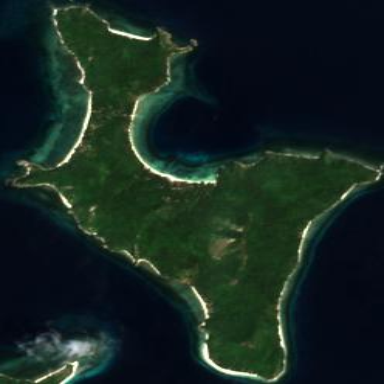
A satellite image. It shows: Island with natural coastline.